Question: I need to control a Simulink control scheme from an external application, written in Python. What I need to do is to step through the simulation and, at each step, retrieve the output and let the Python application determine the new set of inputs. This for a fixed time period.
Is there any way at all to do this? I admit I am having a hard time trying to achieve this using a matlab script, let alone Python.
Is this doable? If not, is there a way to insert the Python module into the simulink scheme?
Thanks
---
In order to run the simulation step-by-step, I created this block structure with a clock, a relational operator and an Assertion block

where Tmp is the timestamp of each pause
'''
Tmp=get_param(bdroot,'SimulationTime')
'''
The assertion block contains the following instructions:
'''
set_param(bdroot,'SimulationCommand','pause')
'''
This way, the simulation pauses after each step, i.e. (clockTime-Tmp)=timeStep.
Now, I create a Python script that launches the simulation (see accepted answer) and iterates through like this:
'''
#While the simulation is running
while eng.get_param('simpleTest','SimulationStatus')!=('stopped' or 'terminating'):
if eng.get_param('simpleTest','SimulationStatus')=='paused':
#do your evaluations and operations
eng.set_param('simpleTest','SimulationCommand','update',nargout=0) #if you have updated any simulation parameters
eng.set_param('simpleTest','SimulationCommand','continue',nargout=0)
'''
This seems to work fine for me, but if there are better options, please let me know.
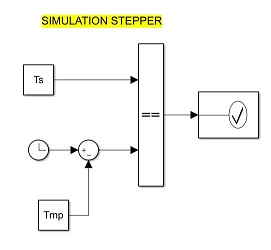
Answer: Using the 'matlab.engine' <URL>. This technique will let you enter in strings as if you were entering them on the MATLAB command line. For example:
'''
>>>import matlab.engine # load engine functionality
>>>eng = matlab.engine.start_matlab() # init instance of engine
>>>eng.sim("simulinkModelName") # start a simulink model by calling it through the engine instance
'''
This also lets you <URL>, according to the documentation. From what you have stated this should be enough to achieve what you were asking.
---
However, another approach comes to mind which is using TCP/IP connections to communicate between the two processes (Python GUI to Simulink). This would let you send messages from one program to the next and then you could parse them accordingly. (Simulink, Matlab & Python all have TCP/IP options with them!)
In this idea I would have the GUI acting as a server and listening/sending messages to the client (simulink) in a background asynchronous thread. You could send a command to start the simulation, then stop at a certain point and wait to receive data from Python for example.
This may require a more complex understanding of the threading processes and I would recommend looking up <URL>.
If you did then want to move to another language for GUI development the TCP/IP commands would also be the same for future implementations.
---
I hope this can help and you get your task completed!